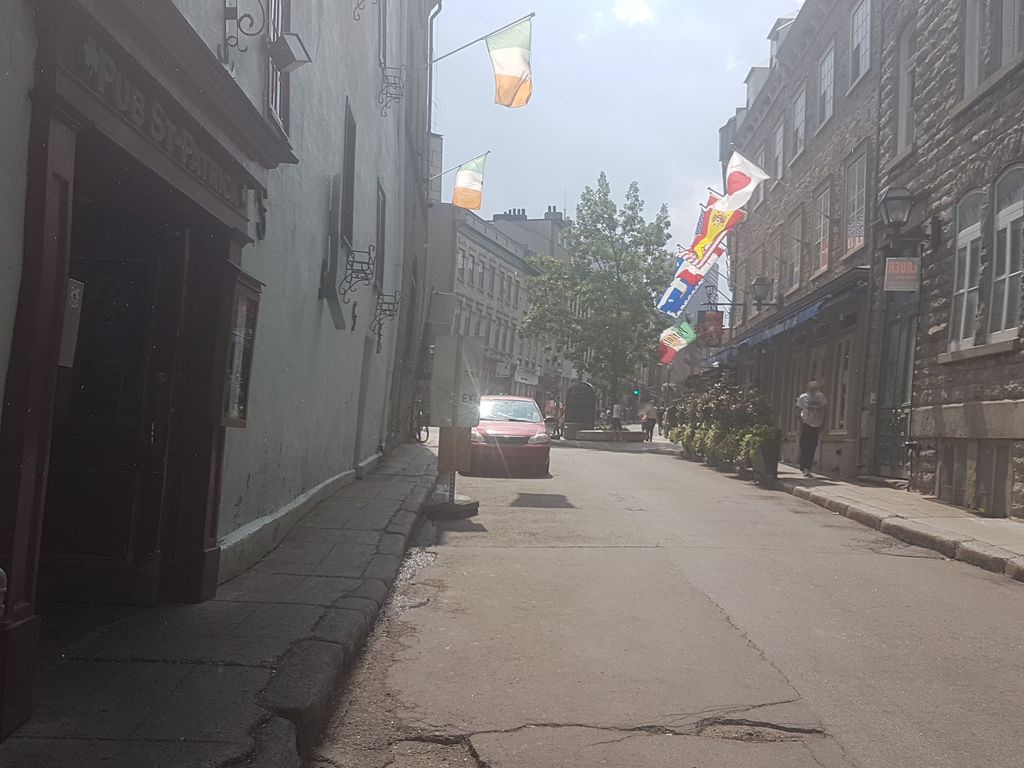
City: quebec_city